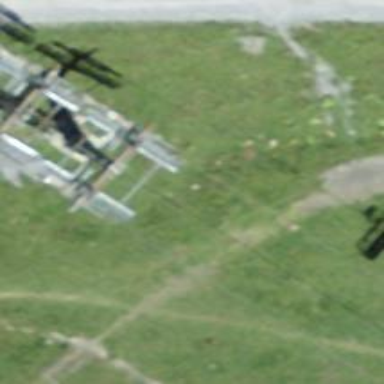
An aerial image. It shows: Pylon for aerialway.